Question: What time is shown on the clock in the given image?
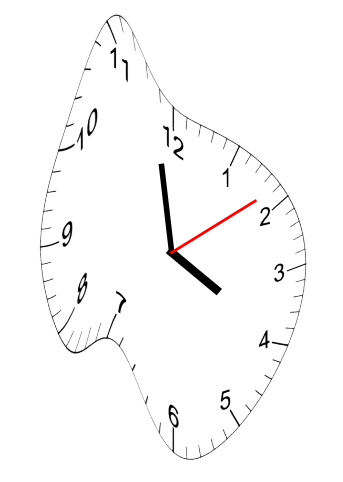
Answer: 03:58:09